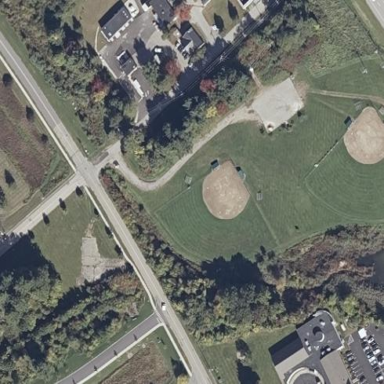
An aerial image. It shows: Baseball pitch for leisure land.